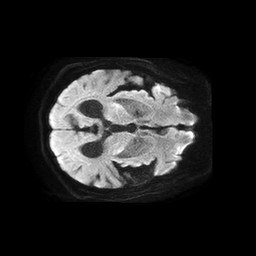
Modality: TRACE
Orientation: axial
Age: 77
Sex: female
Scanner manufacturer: philips
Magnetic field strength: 1.5 T
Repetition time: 4.6 s
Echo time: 0.09059 s